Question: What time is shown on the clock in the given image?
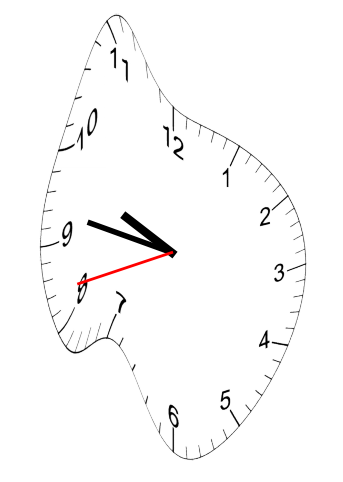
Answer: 09:46:42